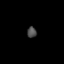
Tissue: lung
Cell type: Epithelial cells
Senescence score: 0.1787
Nuclear area (px): 99
Mean DAPI intensity: 75.828